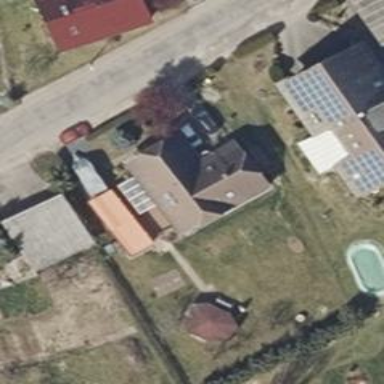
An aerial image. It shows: Building with half-hipped roof.